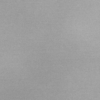
Label: dusty